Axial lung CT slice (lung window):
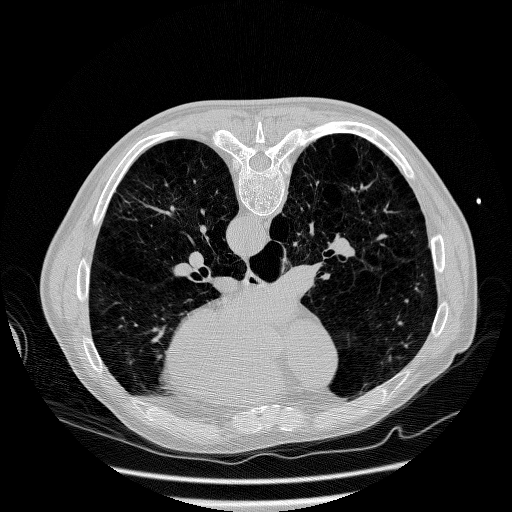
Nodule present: no